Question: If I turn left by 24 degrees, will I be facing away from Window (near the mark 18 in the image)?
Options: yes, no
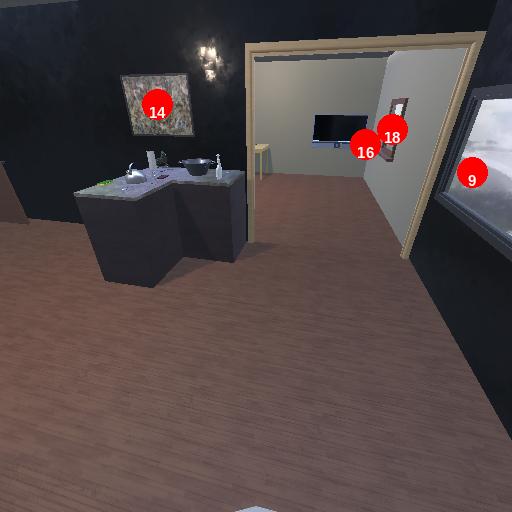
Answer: yes